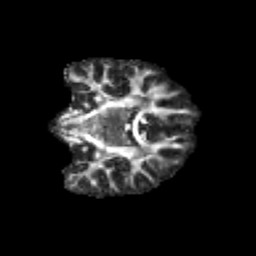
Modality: FA
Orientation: coronal
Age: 12
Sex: female
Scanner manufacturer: siemens
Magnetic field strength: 3 T
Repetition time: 3.8 s
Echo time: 0.07 s